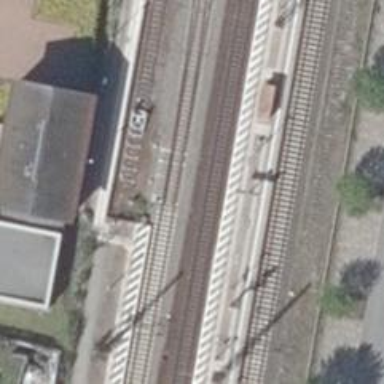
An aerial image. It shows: Public transport shelter.